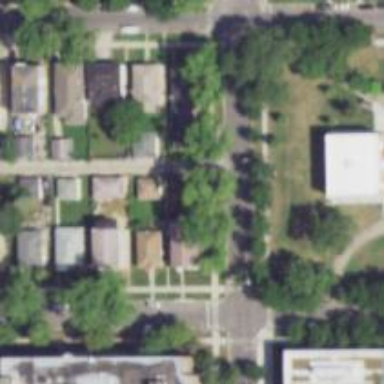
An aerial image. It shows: Alley classified as service road.